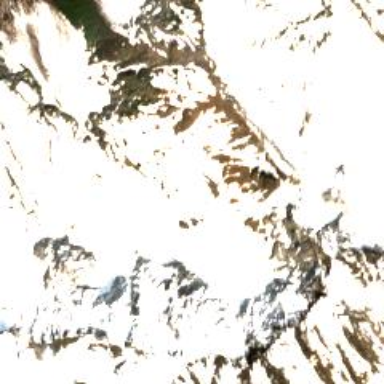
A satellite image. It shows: Stunning view of glacier.